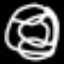
Label: squiggle